Question: Can someone tell me how to achieve something like below image.
How can I select particular time range in selected days.
Notice that the selection spans multiple days. It's a horizontal selection across multiple days (as opposed to a continuous one).
I am using fullCalendar jquery library.

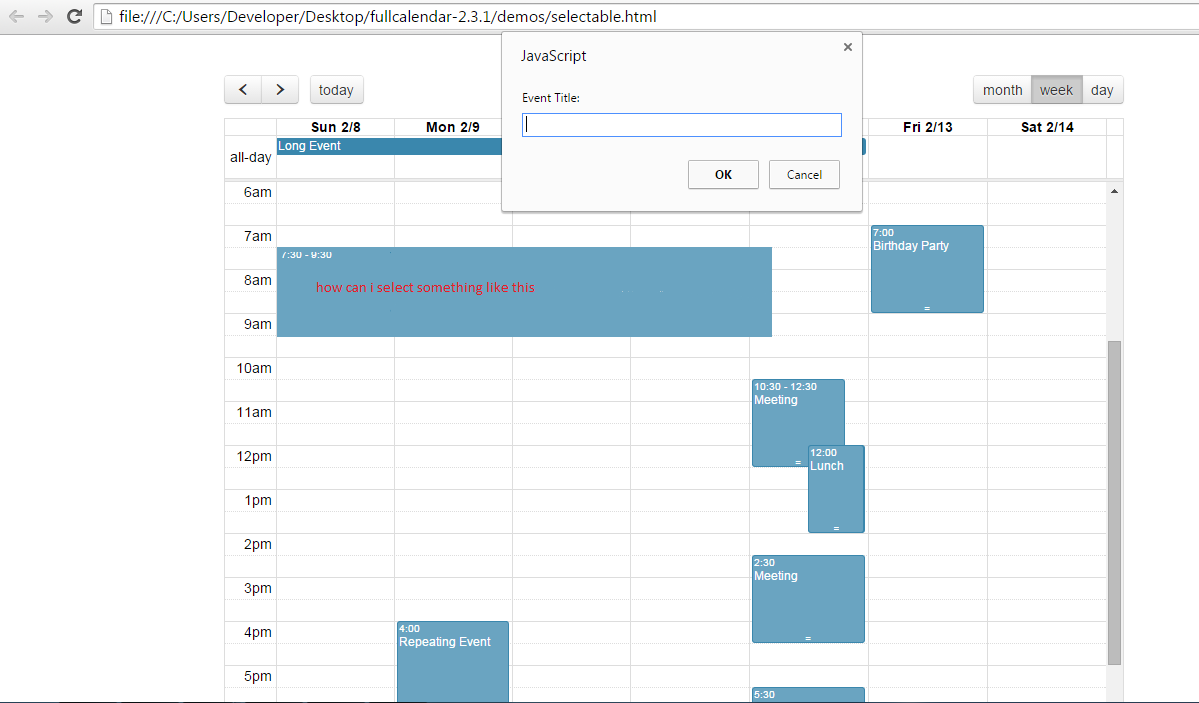
Answer: So, the exact thing you need to do isn't quite possible unless you want to heavily modify FC. But you can do something quite close:

## JSFiddle
## Basic Algorithm
- <URL>-
## Chunking and Rendering
'''
// Chunks a multiday event into an array of events
// i.e. From {start:"2015-05-06T11:00",end:"2015-05-08T15:00"}
// into [ {start:"2015-05-06T11:00",end:"2015-05-07T15:00"},
// {start:"2015-05-07T11:00",end:"2015-05-08T15:00"} ]
var chunk = function (event,type) {
var chunked = [];
//diff = moment.duration(event.end.diff(event.start));
if (event.start.format('HHmm') > event.end.format('HHmm')) {
return false; //Can't chunk, starttime > endtime
}
for (var day = event.start.clone(); !day.isAfter(event.end,'day'); day.add(1,'day')) {
chunked.push({
start:day.clone(),
end:day.clone().hour(event.end.hour()).minute(event.end.minute()),
id:"chunked-"+type //Used as a flag in the render function
})
}
return chunked;
};
// Takes an event and renders it chunked. Also remove the previous chunked-helper.
// Runs after a timeout and only once.
var renderChunkedHelper = (function(){
var id = 0;
return function(event){
window.clearTimeout(id);
id = window.setTimeout(function(){
var chunked = chunk(event,"helper");
eventToChunk = null;
$("#calendar").fullCalendar( "removeEvents", "chunked-helper");
for(var i = 0; i < chunked.length; i++){
$("#calendar").fullCalendar("renderEvent", chunked[i]); //Manually render each chunk
}
},0); //delay in ms. Could be tweaked for optimal perfomance
}
})();
'''
## FC options
'''
$("#calendar").fullCalendar({
/*...*/
selectable: true,
selectHelper: true,
select: function( start, end, jsEvent, view ){
if(window.confirm("Create this event?")){
$("#calendar").fullCalendar( "removeEvents", "chunked-helper");
$("#calendar").fullCalendar( "addEventSource",chunk({start:start,end:end},"event"));
}else{
$("#calendar").fullCalendar( "removeEvents", "chunked-helper");
}
},
eventRender: function (event,element) {
if(event.className[0] === "fc-helper"){ //if it's the drag event
renderChunkedHelper(event);
return false; //don't actually render the select helper
}
}
});
'''